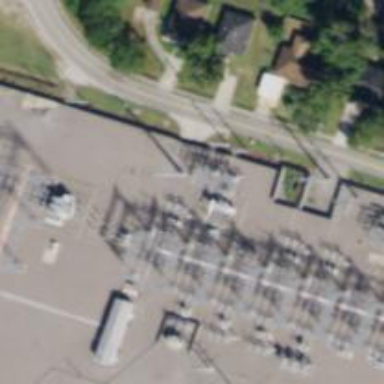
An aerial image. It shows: Outdoor distribution substation protected by fence.